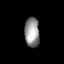
Tissue: lung
Cell type: T cells
Senescence score: 0.5917
Nuclear area (px): 426
Mean DAPI intensity: 147.84